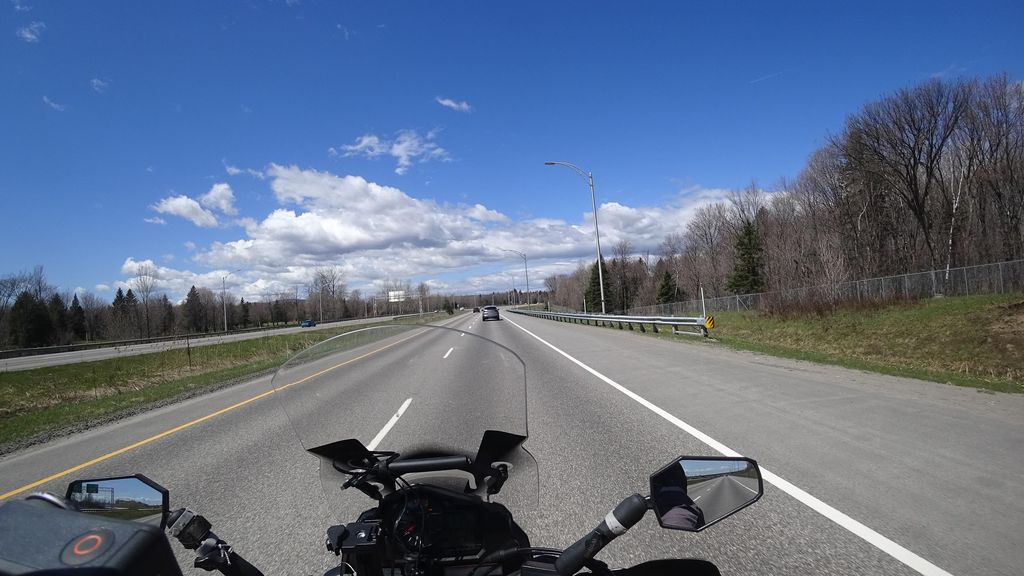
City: quebec_city